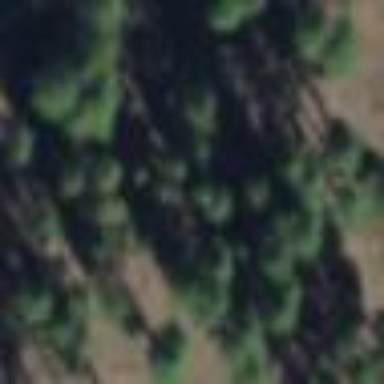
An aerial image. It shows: Woodland with evergreen needle-leaved trees.